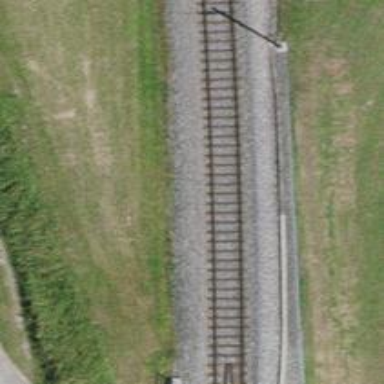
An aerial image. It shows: Single railway track with electrification through contact line.